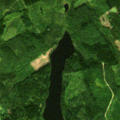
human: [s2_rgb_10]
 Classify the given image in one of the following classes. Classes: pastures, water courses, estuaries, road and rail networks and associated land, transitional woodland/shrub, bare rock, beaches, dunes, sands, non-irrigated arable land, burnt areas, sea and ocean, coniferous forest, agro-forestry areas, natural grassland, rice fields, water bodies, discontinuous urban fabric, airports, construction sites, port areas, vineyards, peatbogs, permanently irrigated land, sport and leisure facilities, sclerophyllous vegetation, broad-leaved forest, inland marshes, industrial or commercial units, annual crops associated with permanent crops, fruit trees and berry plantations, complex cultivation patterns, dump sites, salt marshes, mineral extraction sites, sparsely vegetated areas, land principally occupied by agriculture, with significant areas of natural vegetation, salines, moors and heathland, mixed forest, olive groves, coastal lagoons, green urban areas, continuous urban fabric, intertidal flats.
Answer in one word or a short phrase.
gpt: broad-leaved forest, coniferous forest, mixed forest